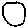
Label: circle